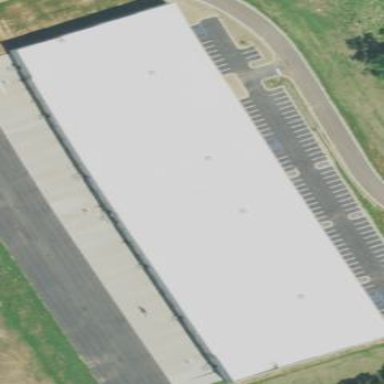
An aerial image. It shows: Industrial building.